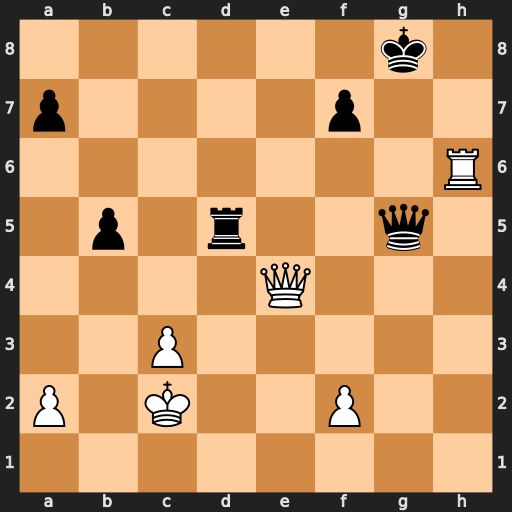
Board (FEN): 6k1/p4p2/7R/1p1r2q1/4Q3/2P5/P1K2P2/8
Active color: w
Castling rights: -
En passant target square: -
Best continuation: Qe8+ Kg7 Qh8#